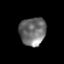
Tissue: prostate
Cell type: T cells
Senescence score: 0.3102
Nuclear area (px): 724
Mean DAPI intensity: 112.117